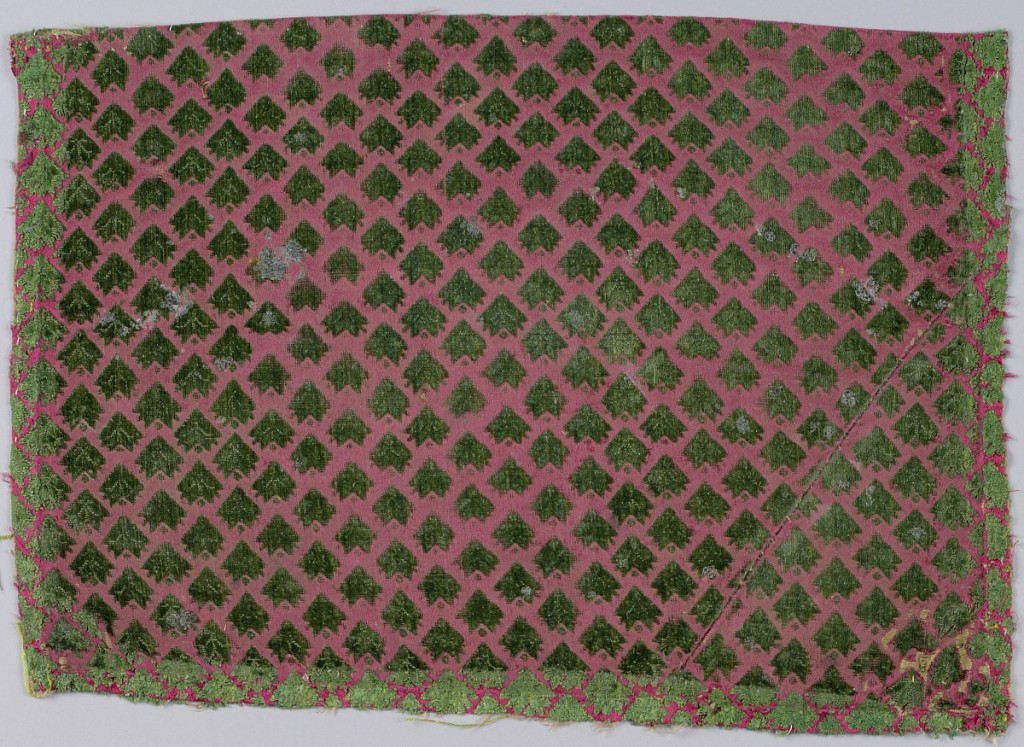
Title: Fragments
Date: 17th century
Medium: silk Technique: supplementary warp forming raised pile in satin foundation
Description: Twice colored silk velvet with detached leaf pattern in green cut pile on a red background W: 0.23.5 (9 1/4) L: 0.35.5 (14) Ex Vives Coll.